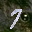
Label: 7